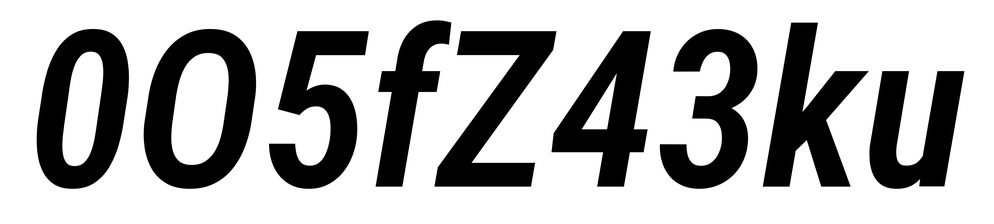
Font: Roboto-Italic_Condensed_SemiBold_Italic